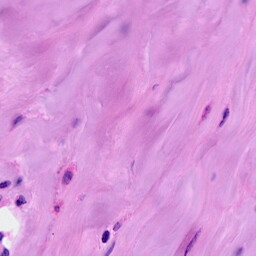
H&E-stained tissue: Breast